Field crop: maize
Growth stage: 2
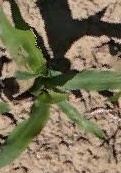
Species: maize